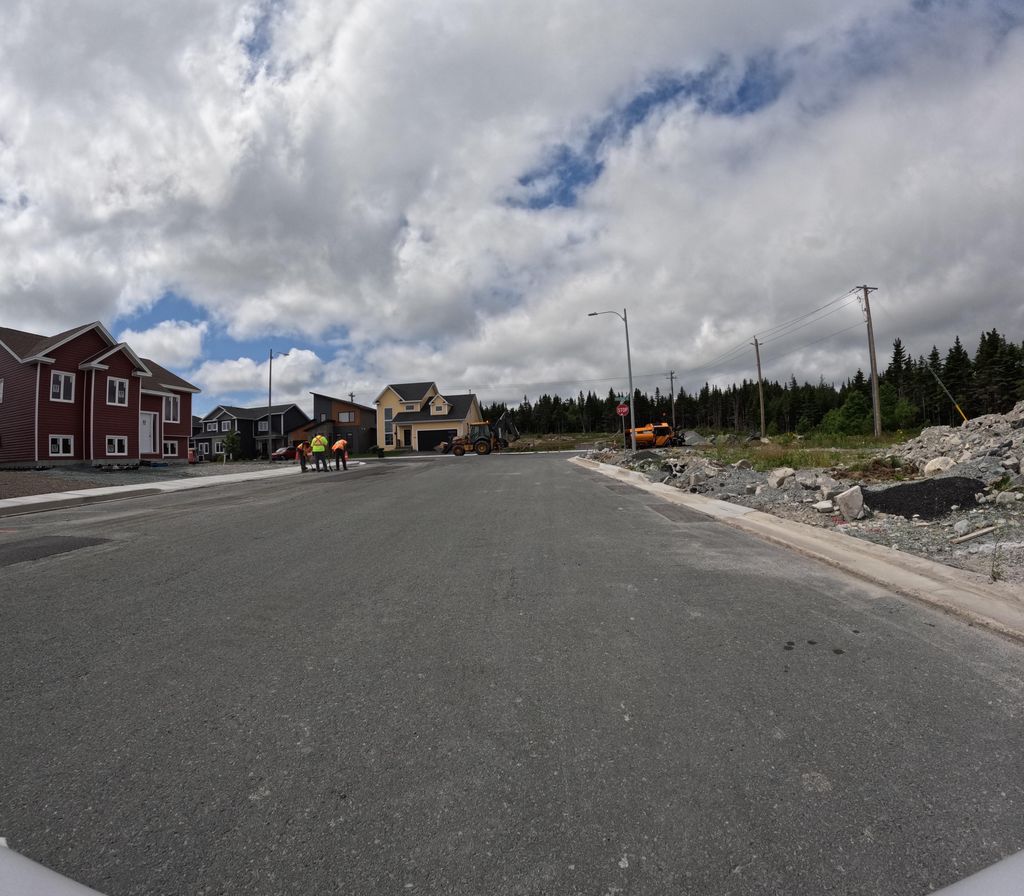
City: st_johns